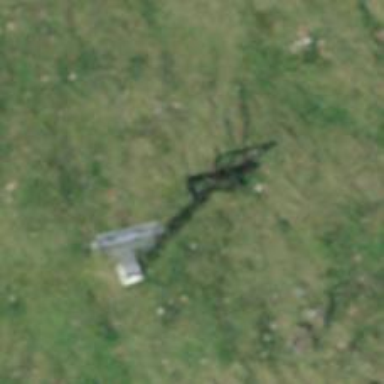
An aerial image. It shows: Pylon for aerialway.